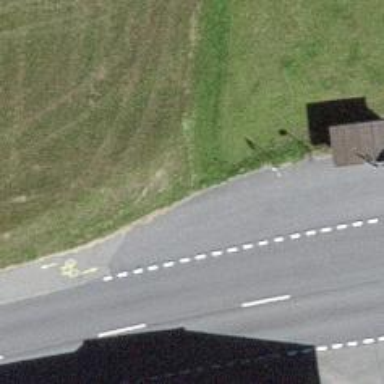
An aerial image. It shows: Bus stop with shelter. It is platform for public transport.